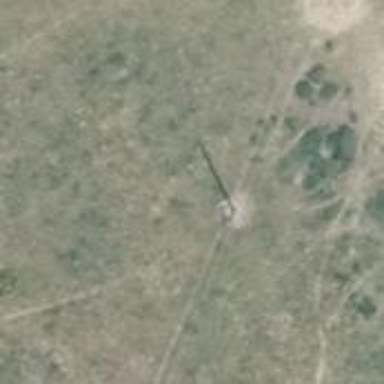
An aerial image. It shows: Power pole.